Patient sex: F
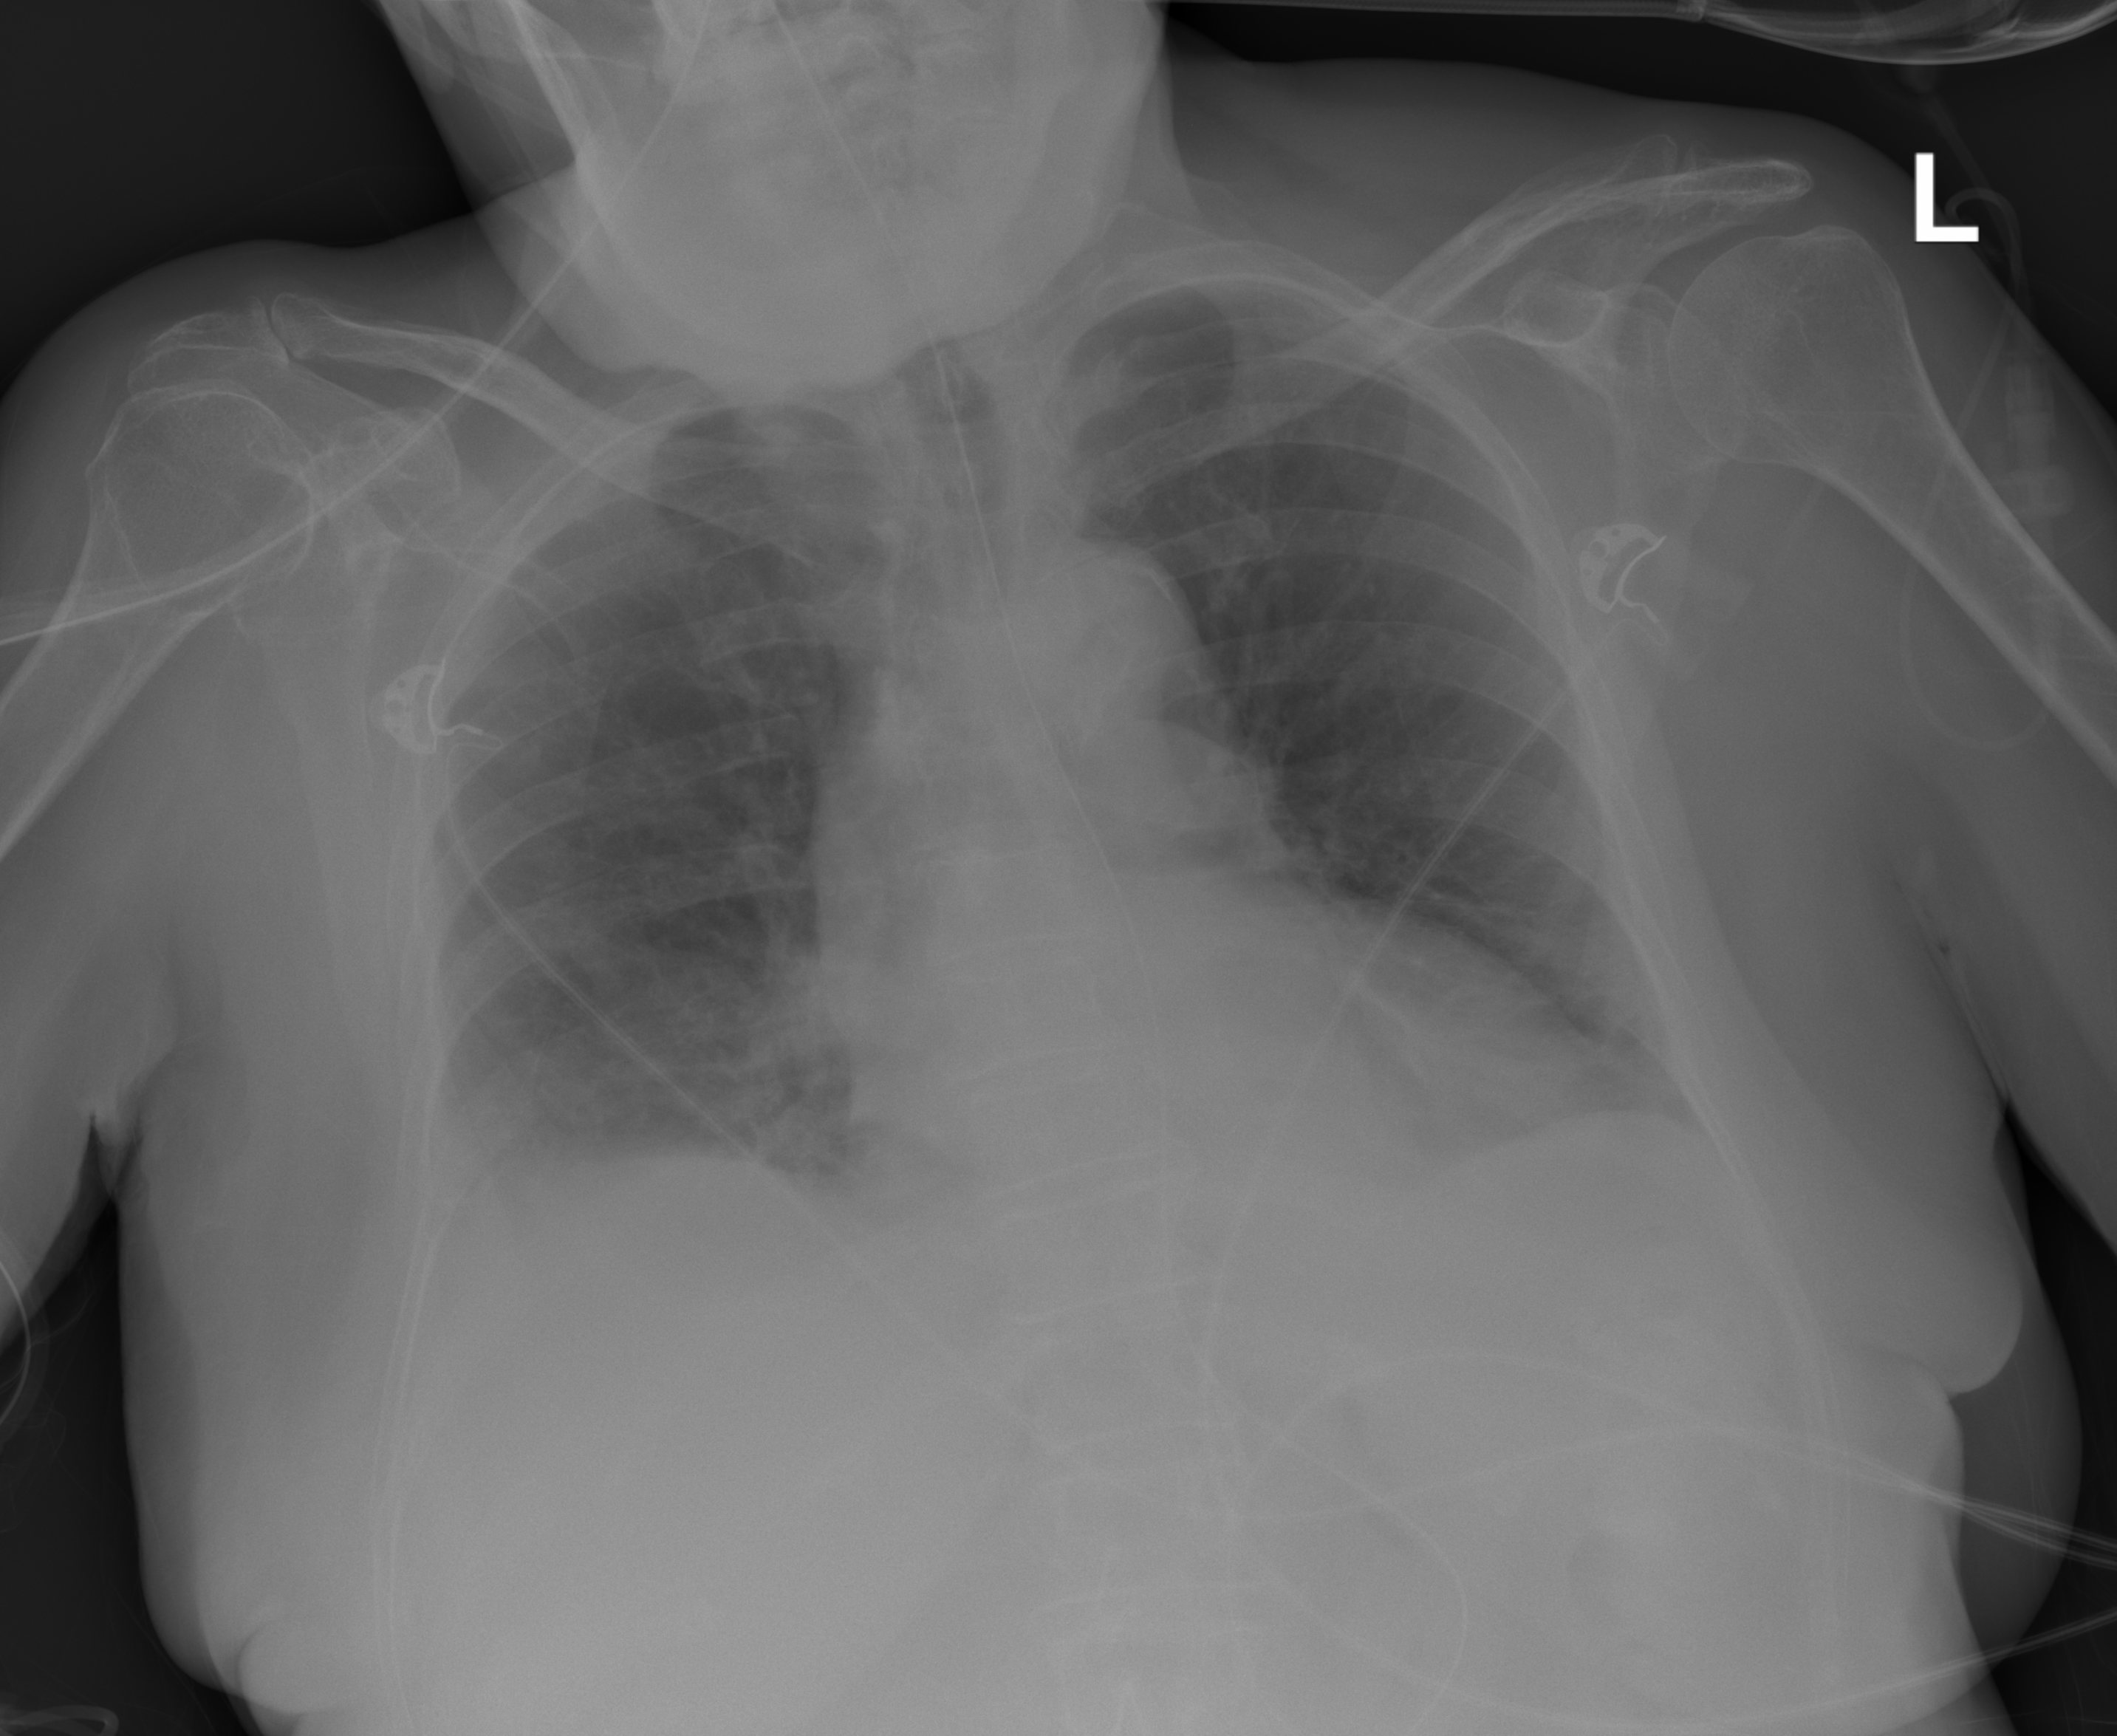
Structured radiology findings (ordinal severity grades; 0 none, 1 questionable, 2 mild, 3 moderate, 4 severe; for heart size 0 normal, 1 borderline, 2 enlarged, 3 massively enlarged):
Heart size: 2
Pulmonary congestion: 2
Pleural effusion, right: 2
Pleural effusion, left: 0
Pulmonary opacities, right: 2
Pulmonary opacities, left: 0
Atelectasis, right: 2
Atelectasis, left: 2